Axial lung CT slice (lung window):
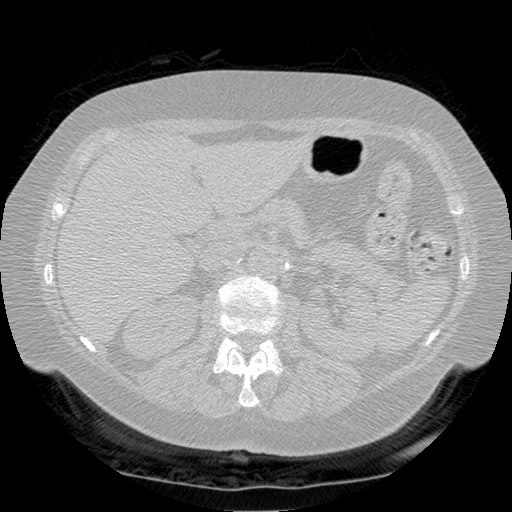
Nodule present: no